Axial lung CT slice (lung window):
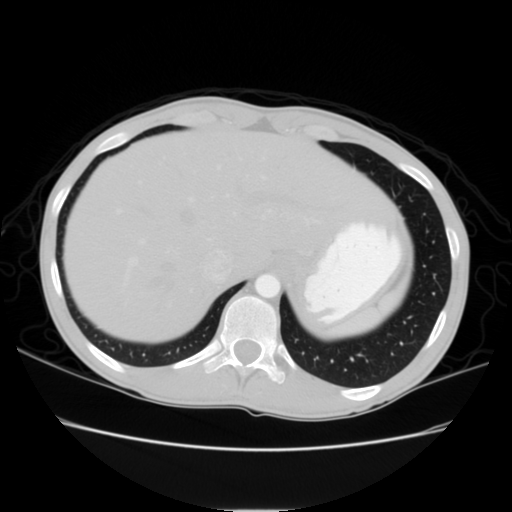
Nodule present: no